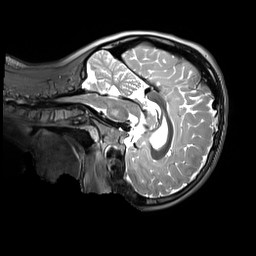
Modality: T2w
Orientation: sagittal
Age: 11
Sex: male
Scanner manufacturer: siemens
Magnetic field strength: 3 T
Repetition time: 3.2 s
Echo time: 0.408 s